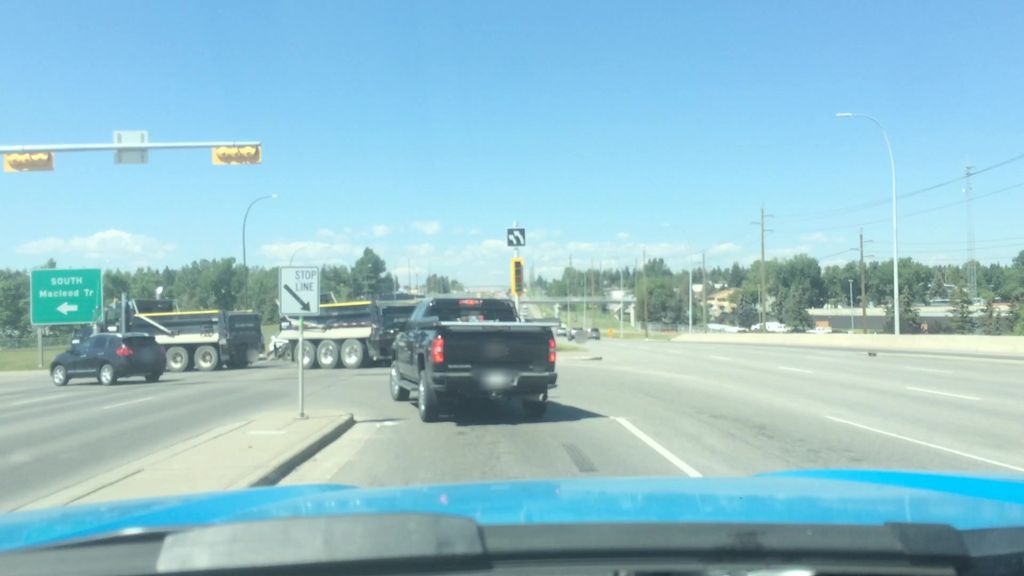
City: calgary